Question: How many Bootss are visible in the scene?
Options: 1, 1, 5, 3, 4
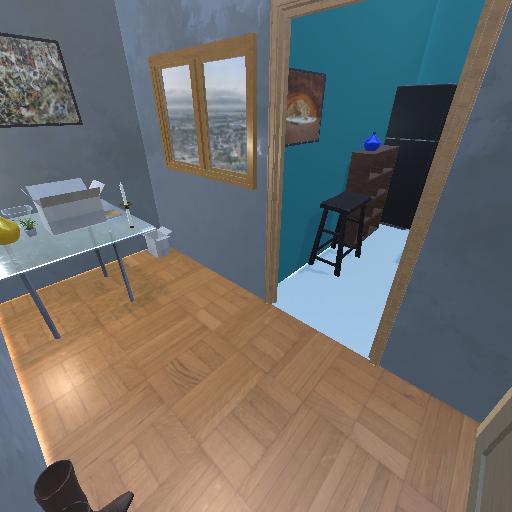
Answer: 1